Question: : Liferay 6.1 GA3 EE
Can we have custom permissions defined for the portal?
We can create custom permissions in our plugin portlet through creating an XML with '<portlet-resource>' tag and defining the '<action-key>' within it.
And when I go to define permissions for a Role in Control Panel my portlet appears in the section 'Site Applications', now what I want is to create custom permissions (not through EXT) in a portlet or hook that should have a separate category as 'My Custom' and should have custom permissions like '<action-key>ACCESS_EMAIL</action-key>', '<action-key>ACCESS_TOOLSET<ction-key>' etc.
In short my custom category should appear within section 'Portal' as shown in the following figure while I define the permission for a custom Portal (regular) role:

I would like to use this permission not for a specific portlet but need to use it inside jsp-hooks or any other of my custom portlets. Just like we have 'ADD_SITE', 'ADD_USER' etc permissions in 'Portal' --> 'General', I want to have these permissions as generic.
To make the portlet appear in any of the section I created a simple custom-portlet, so the portlet appeared in the 'Site Application' section and if I want I can make it appear in the 'Control Panel' sections as well.
But now the problem is I don't have any view nor any implementation in this portlet so I make it hidden by updating the 'liferay-display.xml' and putting it under 'category.hidden'. This also hides it from the 'Define Permission' drop-down.
And if I don't use the 'lifeay-display.xml' liferay puts it under the 'Undefined' category while accessing it from '+Add' menu in dockbar. :-(
Thank You
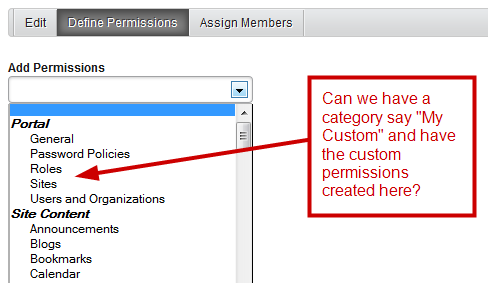
Answer: This is how we achieved it:
1. Create a custom portlet with the permissions file for this portlet like /resource-actions/custompermission.xml to specify the different custom permissions we want. The full steps are identical to this wiki.
2. Make this portlet a hidden portlet so that it won't appear in the Add menu in dockbar, neither in Control-panel nor in the Define Permissions drop-down.
3. Now create a JSP hook (you can either create a separate plugin or include the hook in the custom-portlet defined in point no. 1) and modify the /docroot/html/portlet/roles_admin/edit_role_permissions_navigation.jspf to include our custom category: <aui:form action="<%= currentURL %>" name="resourceSelection">
<aui:fieldset>
<aui:select changesContext="<%= true %>" name="add-permissions" onchange='<%= renderResponse.getNamespace() + "addPermissions(this);" %>'>
<aui:option label="" />
<%-- Our customization starts here --%>
<%--
We have added our very own option group but this is not required just the <aui:option> will do
--%>
<optgroup label="<liferay-ui:message key="custom" />">
<%
if (_isCustomPermissionsPortlet(CUSTOM_PERMISSIONS_PORTLET)) {
editPermissionsURL.setParameter("portletResource", CUSTOM_PERMISSIONS_PORTLET);
editPermissionsURL.setParameter("showModelResources", "0");
%>
<%--
and here we add our own Permission category drop-down option
--%>
<aui:option label="custom-permissions"
selected="<%= _isCurrent(editPermissionsURL.toString(), portletResource, showModelResources) %>"
value="<%= editPermissionsURL.toString() %>" />
<%
}
%>
</optgroup>
<%-- Our customization ends here --%>
<c:choose>
<c:when test="<%= role.getType() == RoleConstants.TYPE_SITE %>">
<optgroup label="<liferay-ui:message key="administration" />">
<% // Other liferay stuff continues ...
and at the end of the JSP we have: // ... other liferay stuff
private boolean _isOrganizationPortlet(String portletId) {
return ArrayUtil.contains(_ORGANIZATION_PORTLETS, portletId);
}
private boolean _isPortalPortlet(String portletId) {
return ArrayUtil.contains(_PORTAL_PORTLETS, portletId);
}
// Our customization starts here
// portlet's ID
public static final String CUSTOM_PERMISSIONS_PORTLET = "CustomPermissions_WAR_CustomPermissionsportlet";
private static final String[] _CUSTOM_PERMISSIONS_PORTLET = {
CUSTOM_PERMISSIONS_PORTLET,
};
private boolean _isCustomPermissionsPortlet(String portletId) {
return ArrayUtil.contains(_CUSTOM_PERMISSIONS_PORTLET, portletId);
}
// Our customization ends here
This is how it looks in the Control Panel: We can move the permissions in the Portal section as well by moving our customized code to that place in the JSP. The advantage of having it above is that it will be displayed when we want to set Define Permissions for Site Role.
Hope this helps somebody.